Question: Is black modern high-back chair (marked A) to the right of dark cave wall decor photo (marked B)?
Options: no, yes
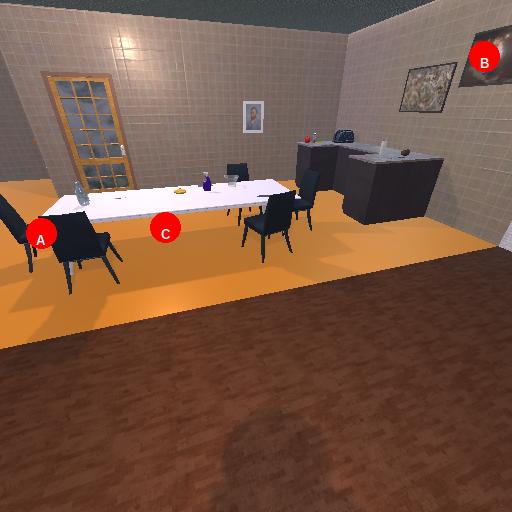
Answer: no